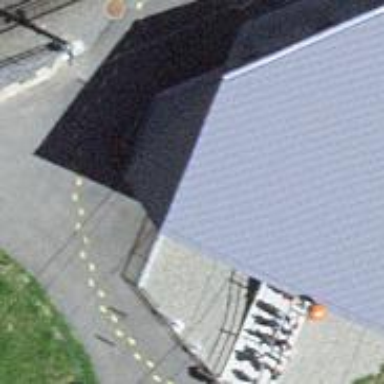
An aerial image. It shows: Public transport shelter.